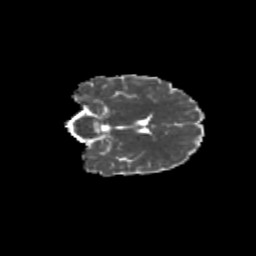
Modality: MD
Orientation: coronal
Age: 12
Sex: male
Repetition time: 9.512 s
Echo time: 0.089 s